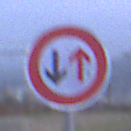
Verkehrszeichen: VorrangDesGegenverkehrs
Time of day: SunriseSunset
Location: Outdoor (Urban)
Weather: Overcast
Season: NotSpecified
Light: Natural